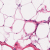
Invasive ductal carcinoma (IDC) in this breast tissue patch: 0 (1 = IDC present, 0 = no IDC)